Aerial crown-view tile of a tropical tree (Barro Colorado Island, Panama), acquired 20250512:
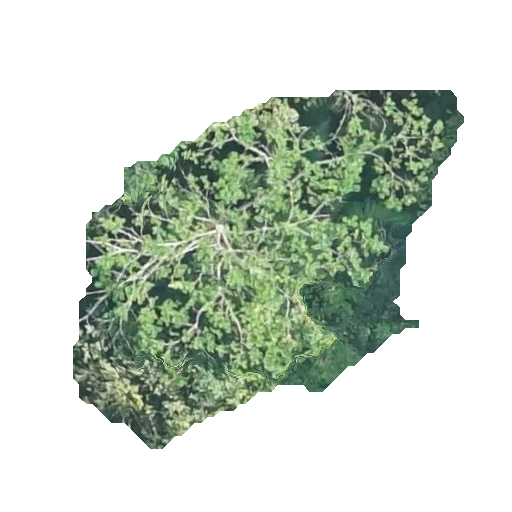
Species: Zanthoxylum ekmanii
GBIF accepted scientific name: Zanthoxylum ekmanii
Crown area: 133.838 m²